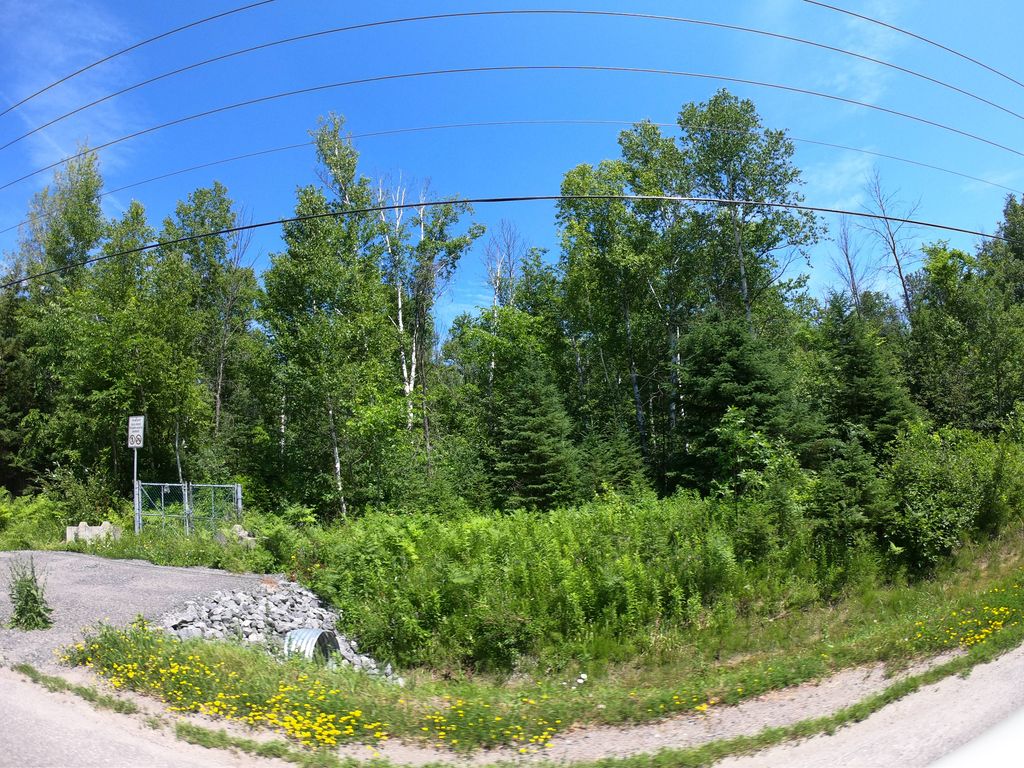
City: ottawa-gatineau